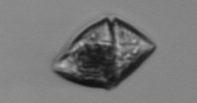
Label: Gyrodinium